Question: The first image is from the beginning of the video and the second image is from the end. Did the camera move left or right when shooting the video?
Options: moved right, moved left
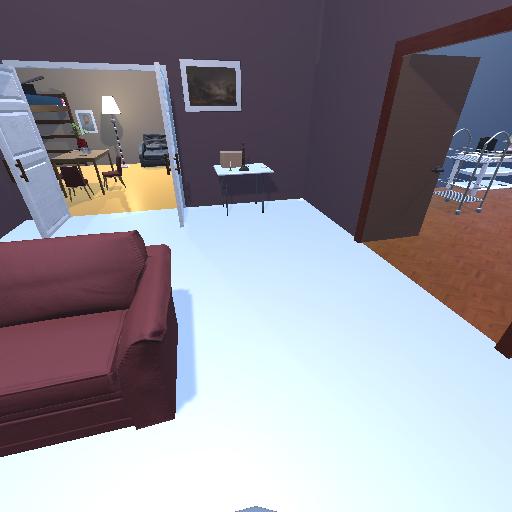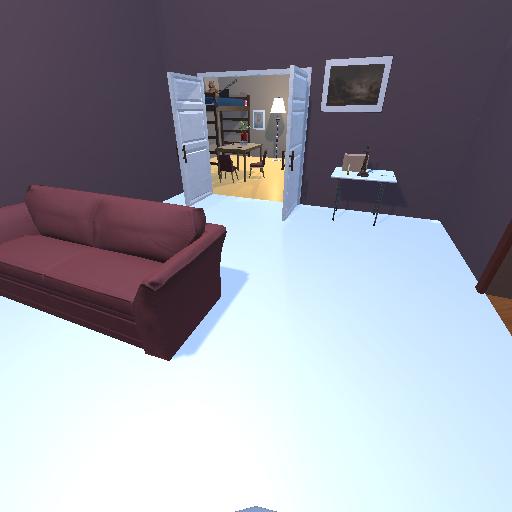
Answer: moved right